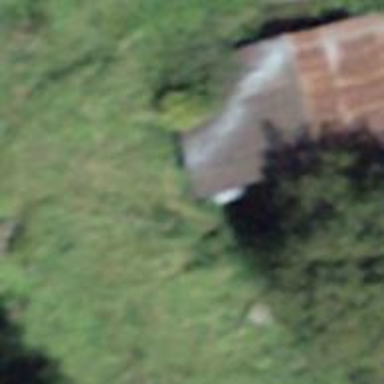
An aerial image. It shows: Rural barn.